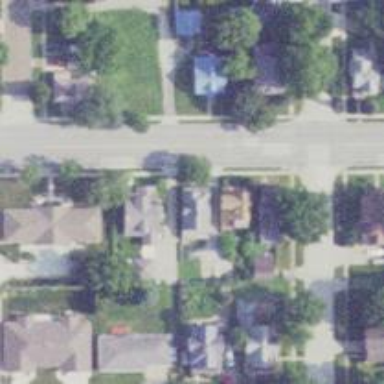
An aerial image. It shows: Alley classified as service road.